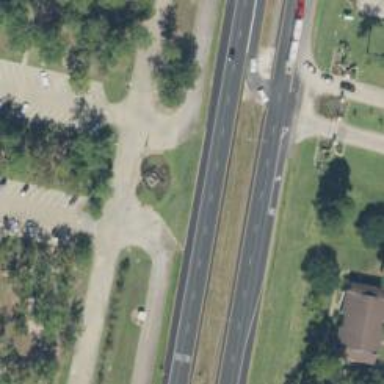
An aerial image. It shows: Asphalt trunk highway.